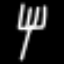
Label: fork